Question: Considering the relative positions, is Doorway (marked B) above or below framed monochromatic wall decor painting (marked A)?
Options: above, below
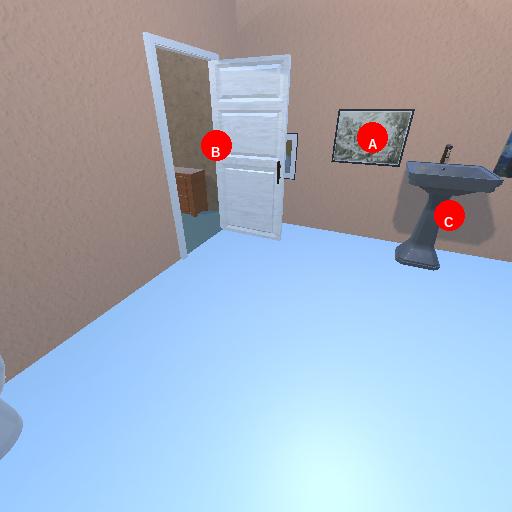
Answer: above